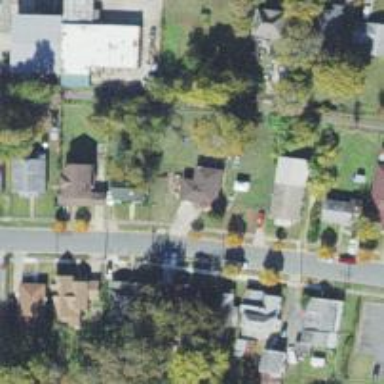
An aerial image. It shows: Residential road.